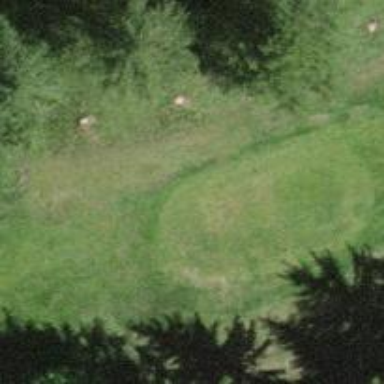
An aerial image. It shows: Golf tee.